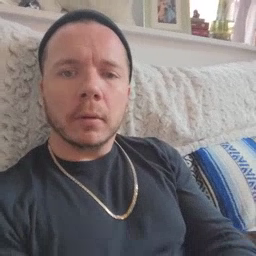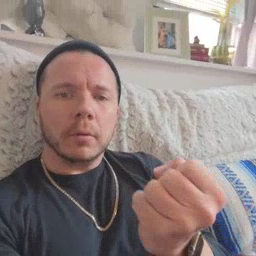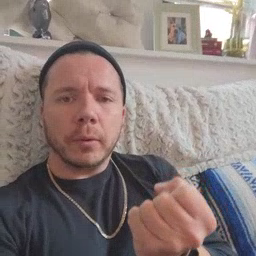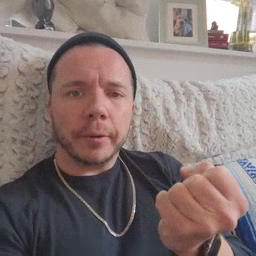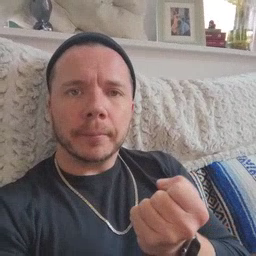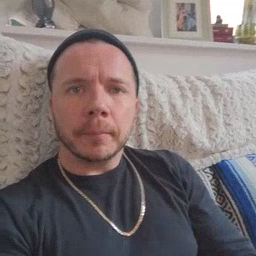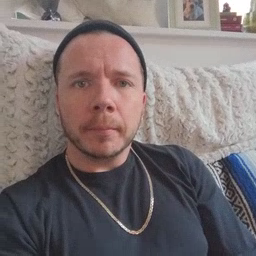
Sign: drawer